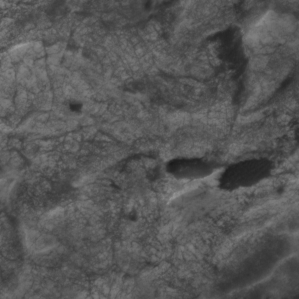
Label: non_frost